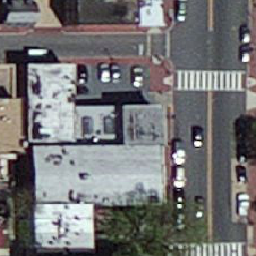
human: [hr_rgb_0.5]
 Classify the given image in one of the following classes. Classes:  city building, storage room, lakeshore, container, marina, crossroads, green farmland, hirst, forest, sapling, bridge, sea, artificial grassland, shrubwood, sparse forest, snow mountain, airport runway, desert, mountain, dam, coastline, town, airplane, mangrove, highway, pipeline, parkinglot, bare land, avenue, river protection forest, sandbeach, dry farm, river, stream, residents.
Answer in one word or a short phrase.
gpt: city building